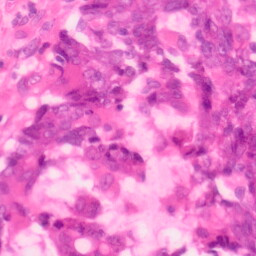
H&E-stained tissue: Colon